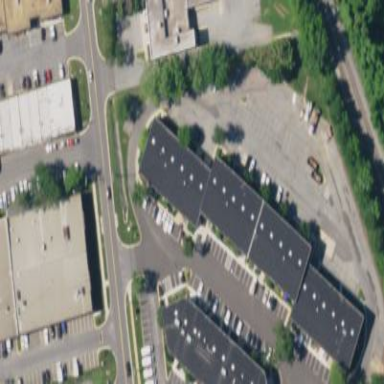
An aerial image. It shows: Commercial building.